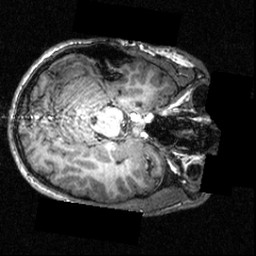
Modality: T1w
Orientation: axial
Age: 18
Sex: male
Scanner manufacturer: siemens
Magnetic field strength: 3.951 T
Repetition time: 1.5 s
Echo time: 0.00335 s